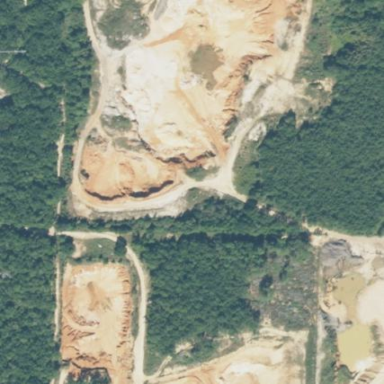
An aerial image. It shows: Quarry area with sand as the primary resource.